Question: When I try to compile this code I get an error saying else without if. I believe that I have all of the braces in the right place. I also get other errors to that are in the picture that I have attached but I just believe they are there because of the can't use else without if error.
Problem code:
'''
public static boolean goNorth(){
boolean success;
if(maze[currCol]currRow - 1] == CLEAR){
maze[currCol][startRow -1] = PATH;
currRow--;
success = goNorth();
if(!success){
success = goWest();
if(!success){
success = goEast();
if(!success){
maze[currCol][currRow] = VISITED;
currRow++;
}
}
}
return success;
} else {
return false;
}
}
public static boolean goWest(){
boolean success;
if(maze[currCol - 1]currRow] == CLEAR){
maze[currCol - 1][startRow] = PATH;
currRow--;
success = goWest();
if(!success){
success = goSouth();
if(!success){
success = goNorth();
if(!success){
maze[currCol][currRow] = VISITED;
currCol++;
}
}
}
return success;
} else {
return false;
}
}
public static boolean goEast(){
boolean success;
if(maze[currCol + 1]currRow] == CLEAR){
maze[currCol + 1][startRow] = PATH;
currRow--;
success = goEast();
if(!success){
success = goNorth();
if(!success){
success = goSouth();
if(!success){
maze[currCol][currRow] = VISITED;
currCol--;
}
}
}
return success;
} else {
return false;
}
}
public static boolean goSouth(){
boolean success;
if(maze[currCol]currRow + 1] == CLEAR){
maze[currCol][startRow + 1] = PATH;
currRow--;
success = goSouth();
if(!success){
success = goEast();
if(!success){
success = goWest();
if(!success){
maze[currCol][currRow] = VISITED;
currRow--;
}
}
}
return success;
} else {
return false;
}
}
'''
Error:

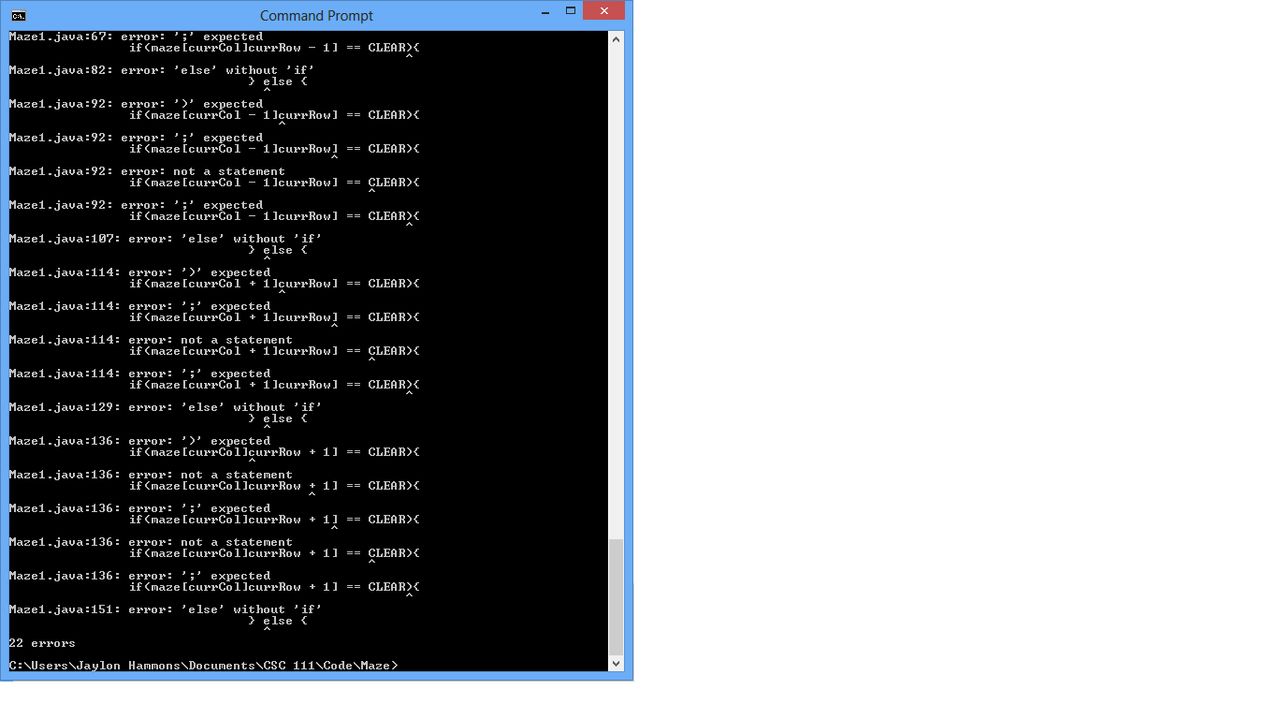
Answer: '''
if(maze[currCol + 1]currRow] == CLEAR){
'''
That's not valid; you're missing the left bracket around 'currRow' in a few places.
Also, there's a chunk of refactoring around this.